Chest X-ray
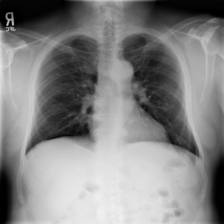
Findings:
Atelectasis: negative
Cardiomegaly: negative
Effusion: negative
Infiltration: negative
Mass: negative
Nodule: negative
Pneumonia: negative
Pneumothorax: negative
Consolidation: negative
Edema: negative
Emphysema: negative
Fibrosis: negative
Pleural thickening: negative
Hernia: negative